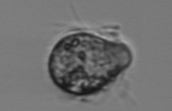
Label: Mesodinium